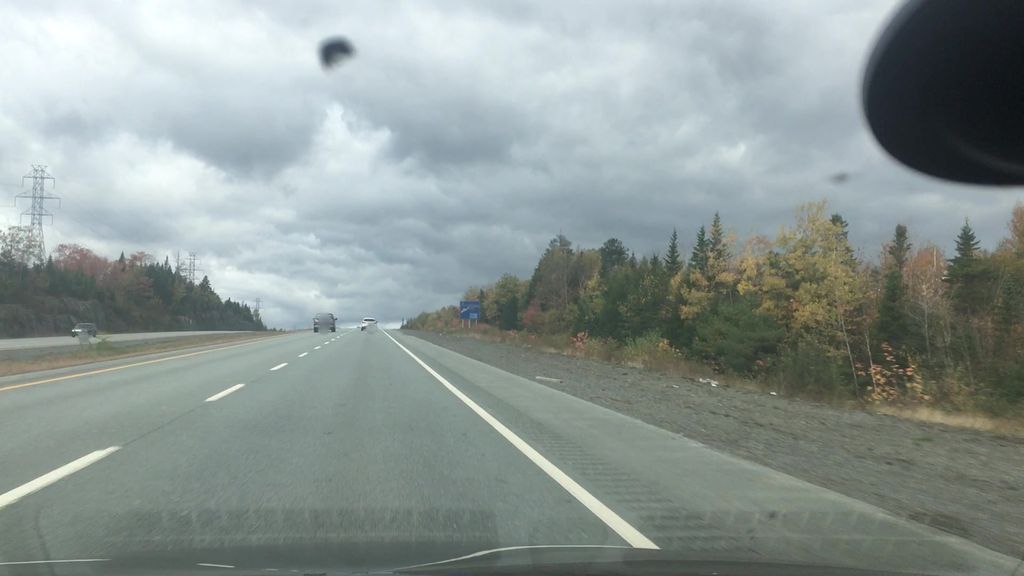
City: halifax